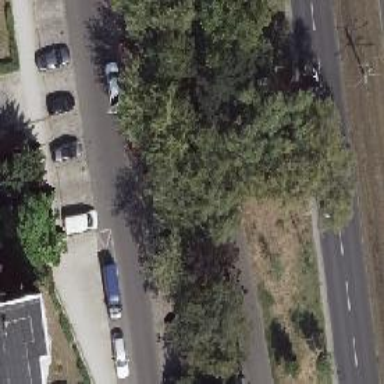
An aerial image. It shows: Asphalt footway.